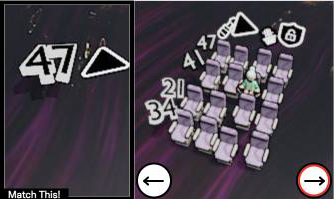
Task: seats
Answer: no